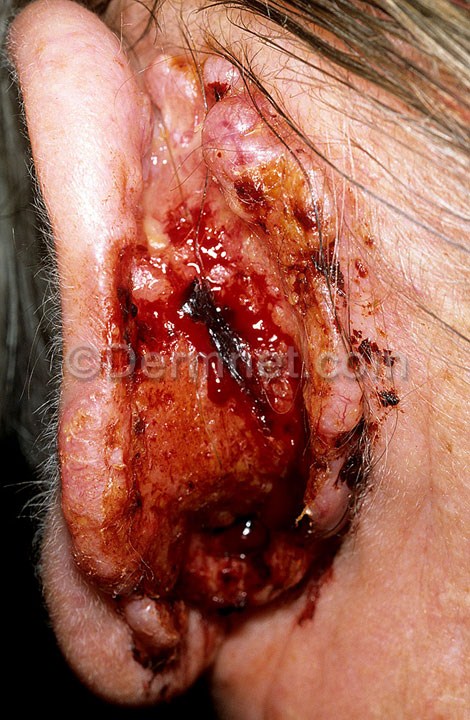
Disease: Actinic Keratosis Basal Cell Carcinoma and other Malignant Lesions